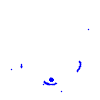
Particle: pion